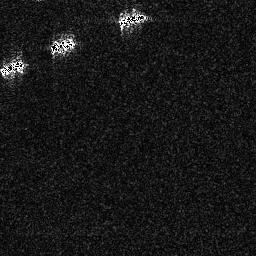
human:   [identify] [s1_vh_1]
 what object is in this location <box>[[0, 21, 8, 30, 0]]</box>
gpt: <ref>1 small ship at the top left</ref>

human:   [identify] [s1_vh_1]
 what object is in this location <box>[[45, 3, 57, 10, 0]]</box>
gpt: <ref>1 medium ship at the top</ref>